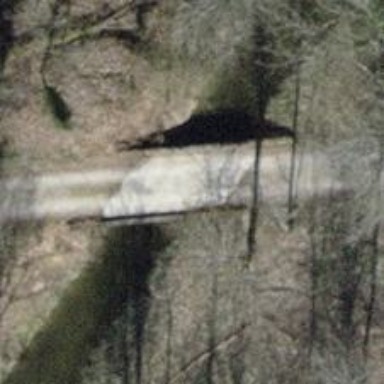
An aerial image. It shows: Track road on concrete bridge with grade 1 track type.